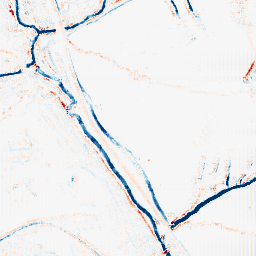
Category: morphological
Decomposition family: morphological_rect
Decomposition parameters: operation: average
width: 5
height: 5
Upsampling method: fft_zeropad
Upsampling parameters: scale: 2
Upsampling scale: 2